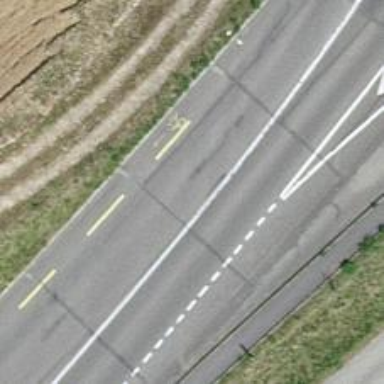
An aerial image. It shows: Asphalt road with primary highway designation and dedicated cycle lane on the left.